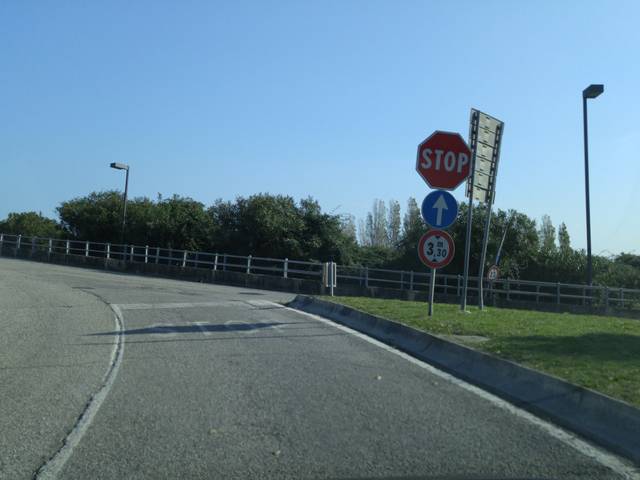
Region: Italy
Coordinates: 43.836, 13.036